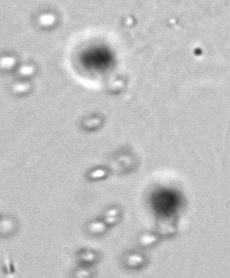
Label: Phaeocystis